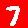
Digit: 7